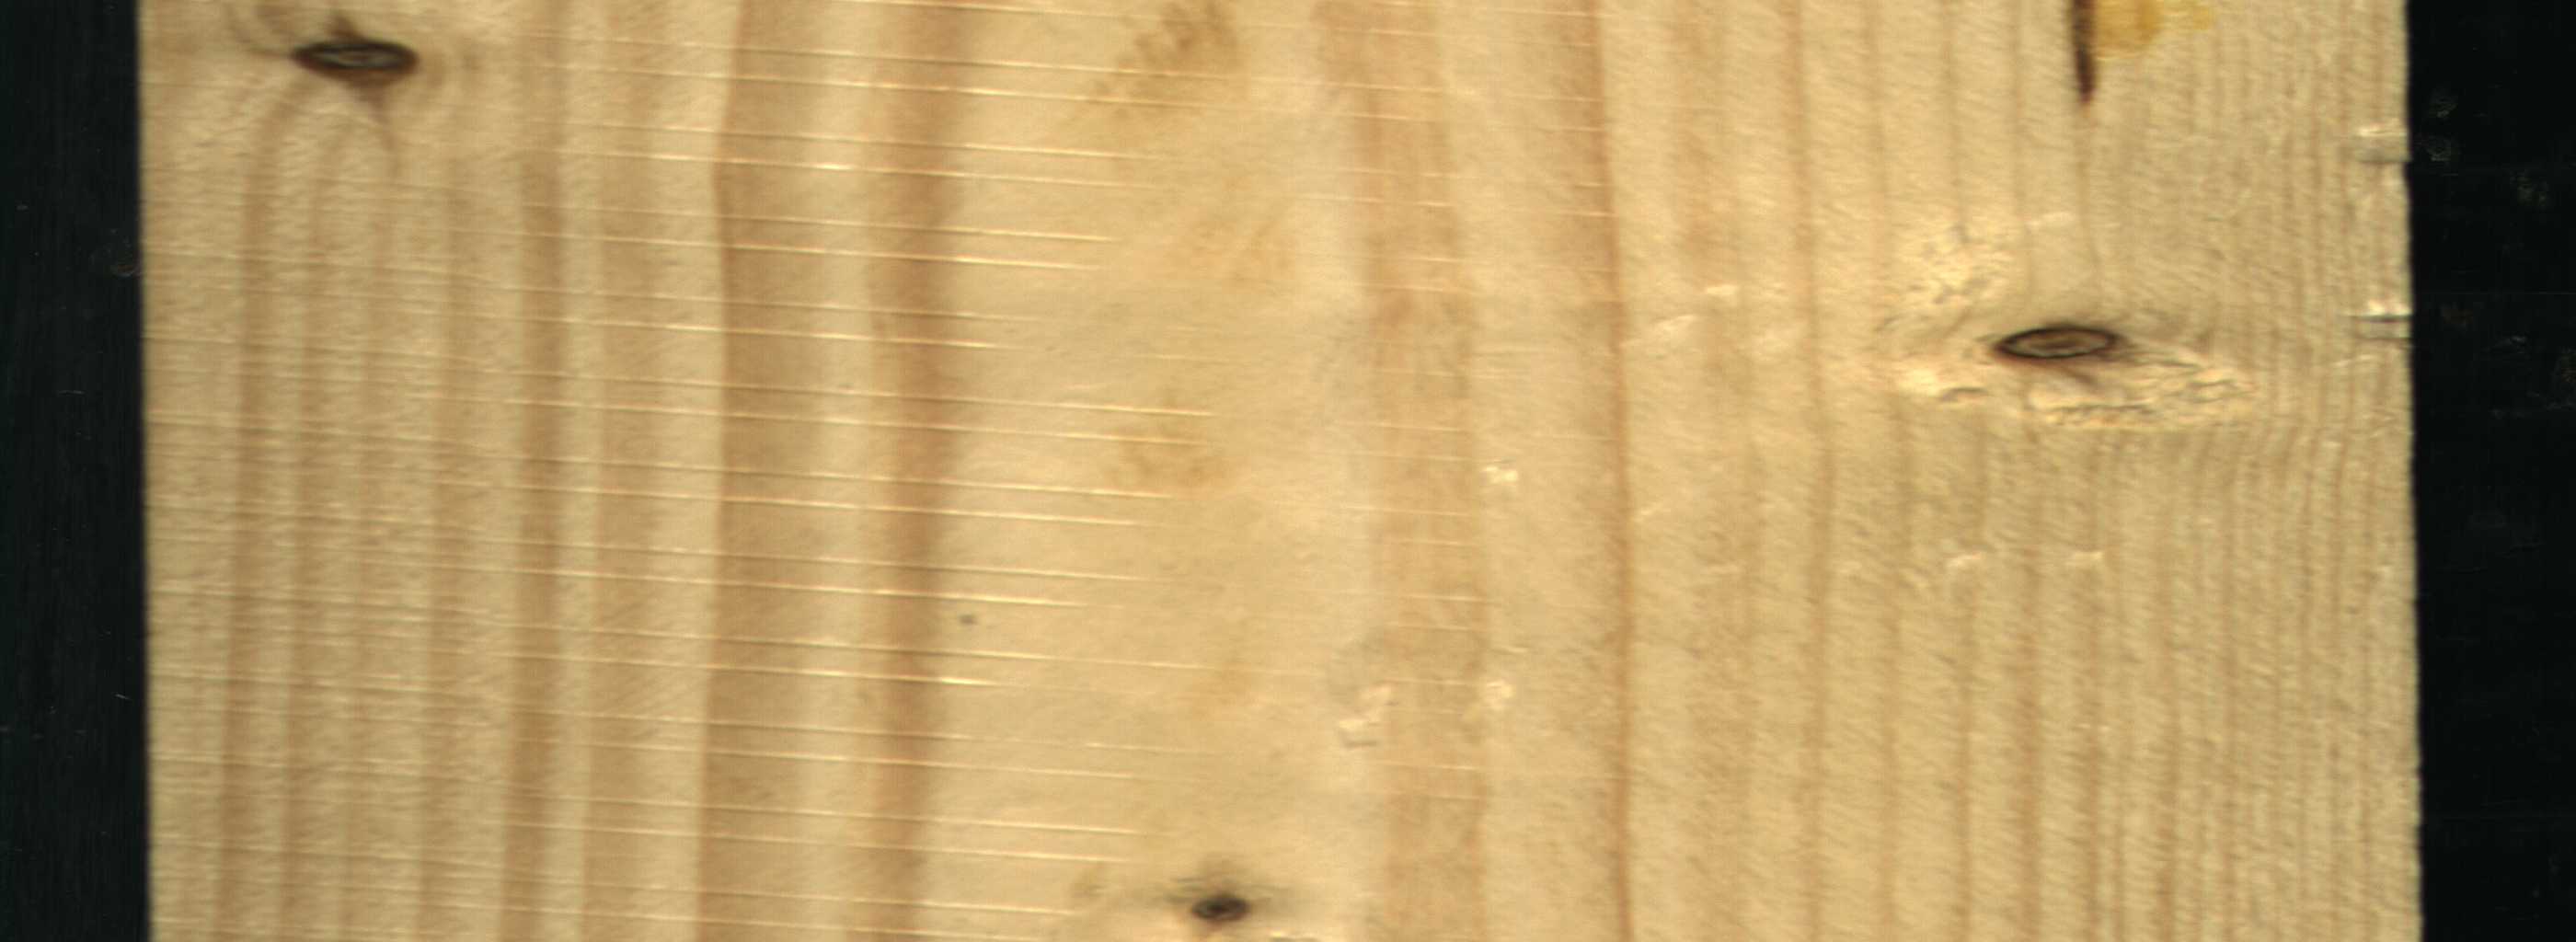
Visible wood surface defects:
resin
Dead_Knot
Dead_Knot
Live_Knot